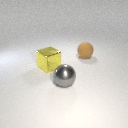
large gray metal sphere to the right of large yellow metal cube